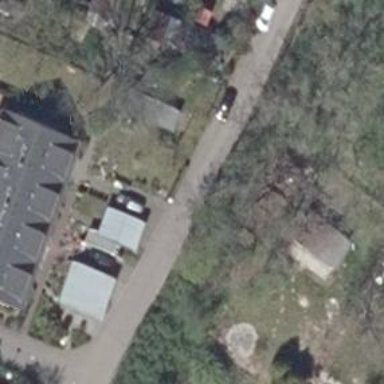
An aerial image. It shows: Residential road with no sidewalk.